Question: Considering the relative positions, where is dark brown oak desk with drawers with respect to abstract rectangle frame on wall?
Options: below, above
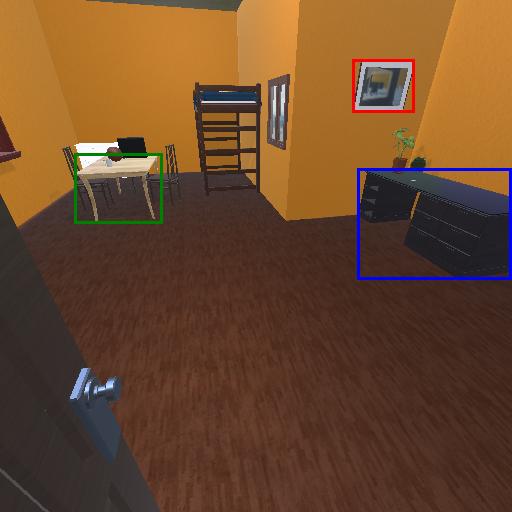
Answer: below